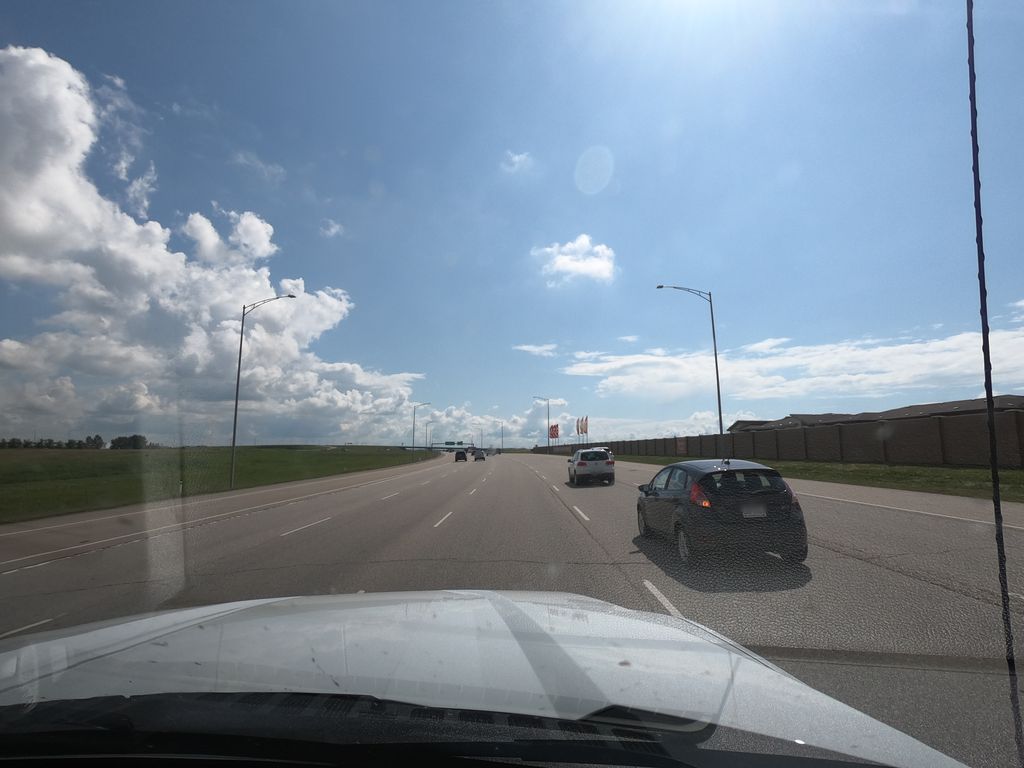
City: edmonton